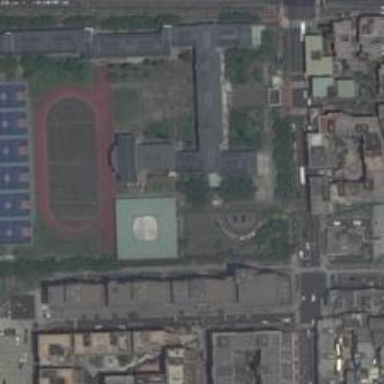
A huge sport park and dense buildings area are divided into two parts by a street .